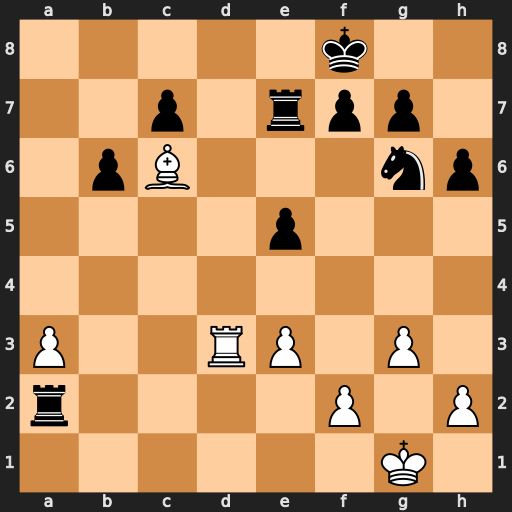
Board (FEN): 5k2/2p1rpp1/1pB3np/4p3/8/P2RP1P1/r4P1P/6K1
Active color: w
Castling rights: -
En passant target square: -
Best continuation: Rd8+ Re8 Rxe8#